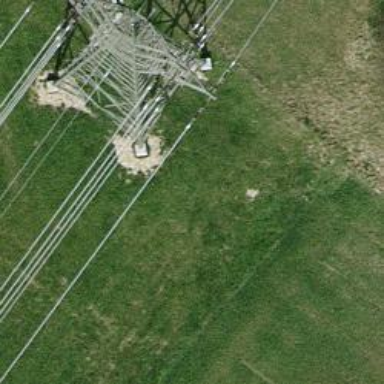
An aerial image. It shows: Power line in the image.